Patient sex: F
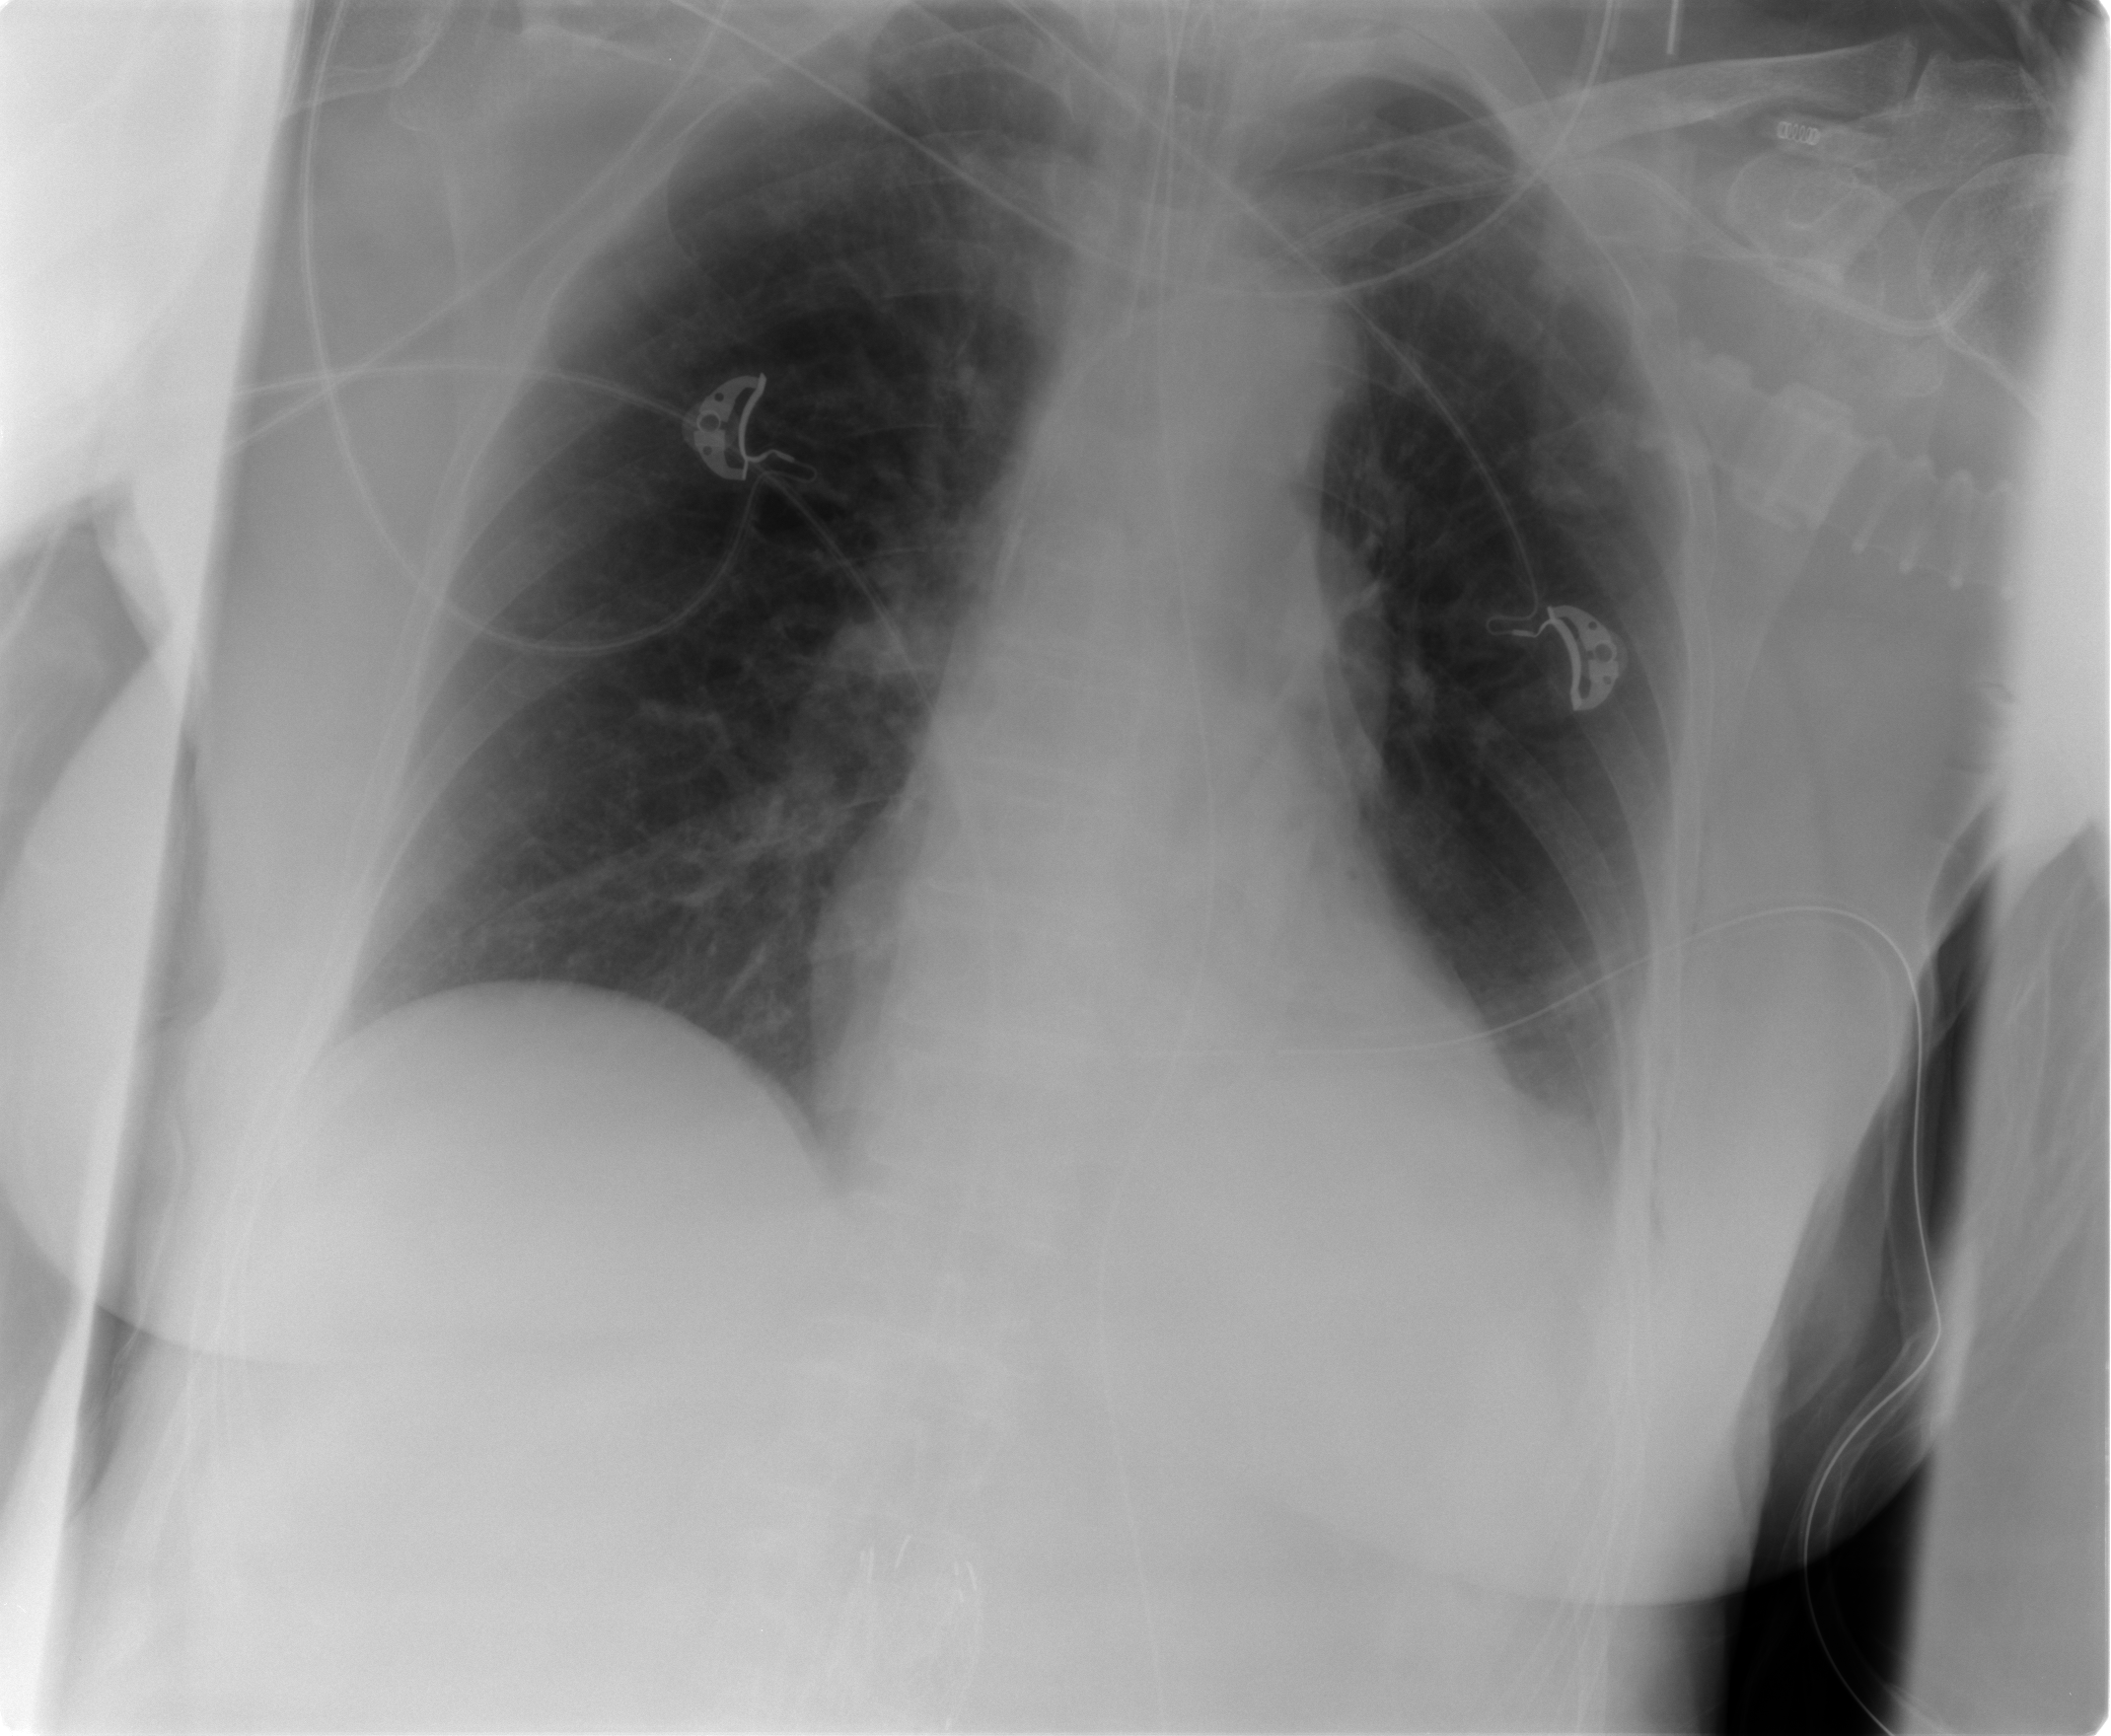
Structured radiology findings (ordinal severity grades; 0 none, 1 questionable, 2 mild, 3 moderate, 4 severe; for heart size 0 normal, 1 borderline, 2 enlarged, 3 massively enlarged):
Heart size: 0
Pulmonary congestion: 1
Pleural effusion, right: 0
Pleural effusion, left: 2
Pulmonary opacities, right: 0
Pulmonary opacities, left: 0
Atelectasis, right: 1
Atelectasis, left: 2